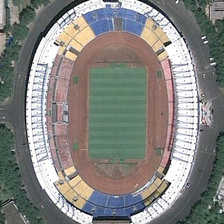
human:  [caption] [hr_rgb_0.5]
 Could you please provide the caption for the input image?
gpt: there is a broad road outside the stadium .

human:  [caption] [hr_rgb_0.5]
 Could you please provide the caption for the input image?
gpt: a lot of trees are planted around the road .

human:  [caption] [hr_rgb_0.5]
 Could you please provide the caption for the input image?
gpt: there is a broad road outside the stadium .

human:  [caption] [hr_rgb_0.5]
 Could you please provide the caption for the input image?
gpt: a lot of trees are planted around the road .

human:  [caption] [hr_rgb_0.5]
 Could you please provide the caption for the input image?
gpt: there is a broad road outside the stadium .